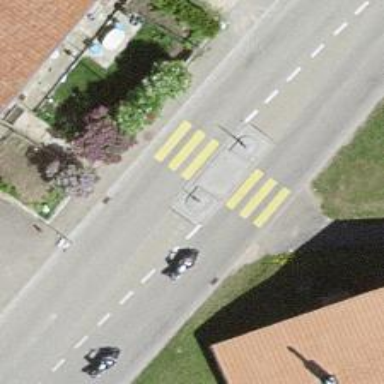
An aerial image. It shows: Marked crossing on the road.